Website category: book
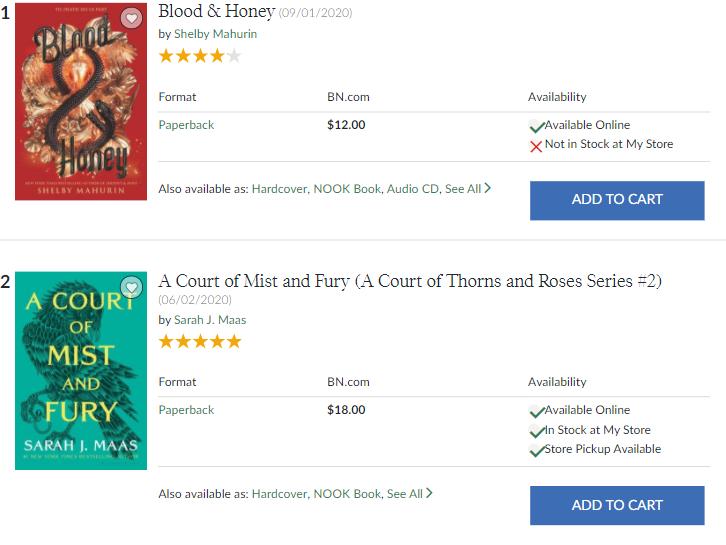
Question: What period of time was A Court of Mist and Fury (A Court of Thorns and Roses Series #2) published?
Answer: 06/02/2020

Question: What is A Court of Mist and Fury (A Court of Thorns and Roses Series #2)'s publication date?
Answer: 06/02/2020

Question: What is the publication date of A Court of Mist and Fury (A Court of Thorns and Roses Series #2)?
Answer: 06/02/2020

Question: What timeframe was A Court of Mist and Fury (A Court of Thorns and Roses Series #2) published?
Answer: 06/02/2020

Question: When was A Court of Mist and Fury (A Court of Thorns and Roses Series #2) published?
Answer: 06/02/2020

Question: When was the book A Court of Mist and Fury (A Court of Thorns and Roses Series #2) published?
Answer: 06/02/2020

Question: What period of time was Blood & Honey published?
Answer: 09/01/2020

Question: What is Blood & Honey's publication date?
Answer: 09/01/2020

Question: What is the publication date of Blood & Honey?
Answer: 09/01/2020

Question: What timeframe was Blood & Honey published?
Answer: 09/01/2020

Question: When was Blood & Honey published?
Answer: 09/01/2020

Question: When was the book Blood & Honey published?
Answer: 09/01/2020

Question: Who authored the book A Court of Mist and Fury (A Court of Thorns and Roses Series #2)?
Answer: Sarah J. Maas

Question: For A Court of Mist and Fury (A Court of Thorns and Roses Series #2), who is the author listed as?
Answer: Sarah J. Maas

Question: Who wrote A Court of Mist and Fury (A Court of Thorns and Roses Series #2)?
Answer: Sarah J. Maas

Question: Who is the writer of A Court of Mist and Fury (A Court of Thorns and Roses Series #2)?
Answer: Sarah J. Maas

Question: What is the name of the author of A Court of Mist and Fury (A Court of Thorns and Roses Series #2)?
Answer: Sarah J. Maas

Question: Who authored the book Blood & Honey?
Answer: Shelby Mahurin

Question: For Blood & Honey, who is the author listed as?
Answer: Shelby Mahurin

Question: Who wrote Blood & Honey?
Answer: Shelby Mahurin

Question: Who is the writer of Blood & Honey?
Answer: Shelby Mahurin

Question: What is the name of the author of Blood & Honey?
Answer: Shelby Mahurin

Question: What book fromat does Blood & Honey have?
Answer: Paperback

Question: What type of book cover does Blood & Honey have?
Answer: Paperback

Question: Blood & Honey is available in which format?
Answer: Paperback

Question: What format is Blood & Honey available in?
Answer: Paperback

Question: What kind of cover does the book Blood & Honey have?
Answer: Paperback

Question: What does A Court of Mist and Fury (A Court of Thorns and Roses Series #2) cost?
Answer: $18.00

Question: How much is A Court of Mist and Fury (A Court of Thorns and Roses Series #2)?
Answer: $18.00

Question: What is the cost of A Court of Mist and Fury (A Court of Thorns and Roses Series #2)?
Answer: $18.00

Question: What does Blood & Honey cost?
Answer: $12.00

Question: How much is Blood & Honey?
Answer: $12.00

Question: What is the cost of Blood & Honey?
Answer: $12.00

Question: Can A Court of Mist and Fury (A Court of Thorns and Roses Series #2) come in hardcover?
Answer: yes

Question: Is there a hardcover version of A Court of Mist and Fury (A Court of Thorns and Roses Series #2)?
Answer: yes

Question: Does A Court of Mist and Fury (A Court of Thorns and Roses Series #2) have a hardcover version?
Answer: yes

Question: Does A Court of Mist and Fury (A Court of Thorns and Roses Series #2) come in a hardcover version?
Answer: yes

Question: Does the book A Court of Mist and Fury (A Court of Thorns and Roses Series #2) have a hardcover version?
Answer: yes

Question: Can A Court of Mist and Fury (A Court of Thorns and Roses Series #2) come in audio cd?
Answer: no

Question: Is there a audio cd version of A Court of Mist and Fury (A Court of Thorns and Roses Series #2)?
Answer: no

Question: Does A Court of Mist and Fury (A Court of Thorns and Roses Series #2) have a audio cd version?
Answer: no

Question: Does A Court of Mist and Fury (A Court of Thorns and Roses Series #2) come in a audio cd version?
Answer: no

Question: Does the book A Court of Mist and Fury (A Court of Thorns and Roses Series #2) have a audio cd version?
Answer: no

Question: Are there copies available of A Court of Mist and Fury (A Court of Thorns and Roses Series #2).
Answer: yes

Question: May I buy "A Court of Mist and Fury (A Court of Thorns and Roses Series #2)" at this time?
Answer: yes

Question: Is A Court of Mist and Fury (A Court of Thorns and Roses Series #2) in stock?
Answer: yes

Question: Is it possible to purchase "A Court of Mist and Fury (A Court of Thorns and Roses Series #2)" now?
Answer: yes

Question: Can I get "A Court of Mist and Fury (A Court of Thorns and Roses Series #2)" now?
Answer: yes

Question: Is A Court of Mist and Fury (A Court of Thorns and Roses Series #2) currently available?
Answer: yes

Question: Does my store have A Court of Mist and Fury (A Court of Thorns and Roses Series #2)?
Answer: yes

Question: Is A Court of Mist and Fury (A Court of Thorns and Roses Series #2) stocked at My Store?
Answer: yes

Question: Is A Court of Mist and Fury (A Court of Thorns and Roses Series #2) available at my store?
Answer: yes

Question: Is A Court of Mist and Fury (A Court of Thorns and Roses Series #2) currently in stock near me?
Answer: yes

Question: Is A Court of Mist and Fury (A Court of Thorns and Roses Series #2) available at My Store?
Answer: yes

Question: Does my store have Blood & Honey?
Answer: no

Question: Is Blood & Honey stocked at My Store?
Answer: no

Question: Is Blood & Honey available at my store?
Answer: no

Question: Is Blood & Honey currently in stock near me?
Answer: no

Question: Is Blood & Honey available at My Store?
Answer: no

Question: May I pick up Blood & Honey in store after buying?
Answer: no

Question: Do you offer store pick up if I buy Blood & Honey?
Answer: no

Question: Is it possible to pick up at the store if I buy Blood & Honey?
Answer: no

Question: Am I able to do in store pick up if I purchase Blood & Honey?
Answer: no

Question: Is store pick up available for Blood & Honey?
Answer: no